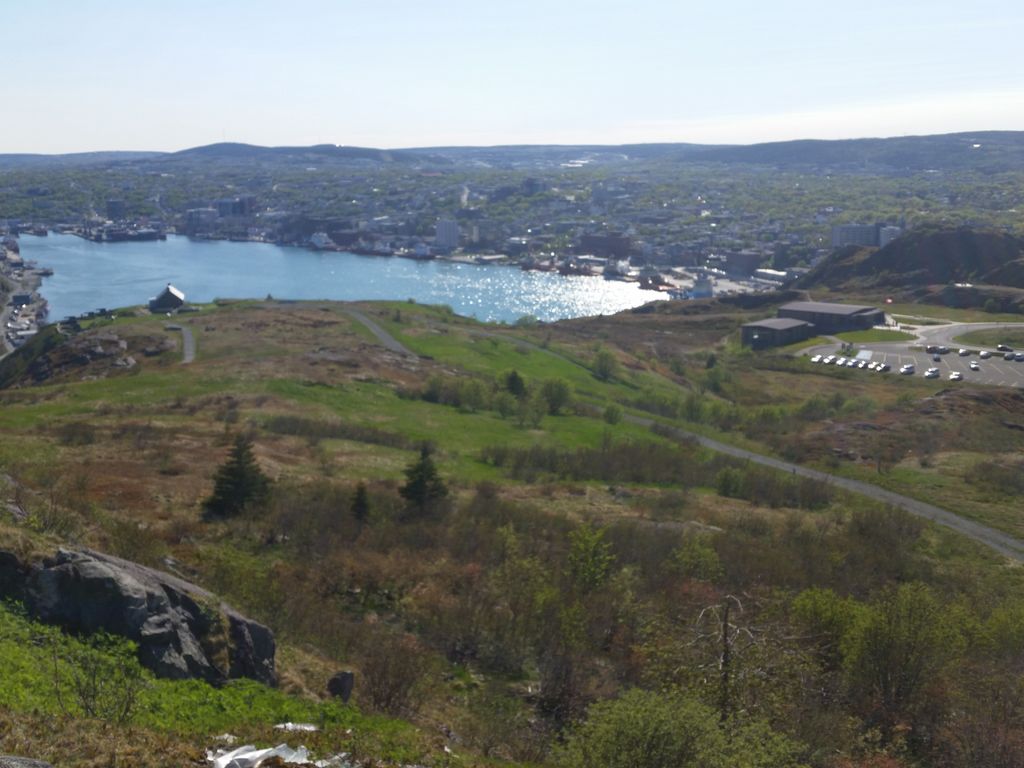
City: st_johns